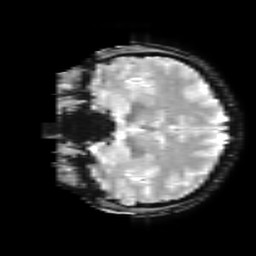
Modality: T2starw
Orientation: coronal
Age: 37
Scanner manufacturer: ge
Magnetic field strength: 3 T
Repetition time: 0.65 s
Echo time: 0.02 s